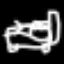
Label: bed